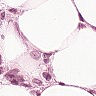
Metastatic tissue present: yes